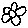
Label: flower